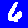
Digit: 6